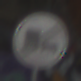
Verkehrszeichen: EndeUeberholverbotKraftfahrzeuge
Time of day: Midday
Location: Roofed (Special)
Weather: Overcast
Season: NotSpecified
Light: Natural